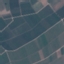
Land use / land cover class: PermanentCrop